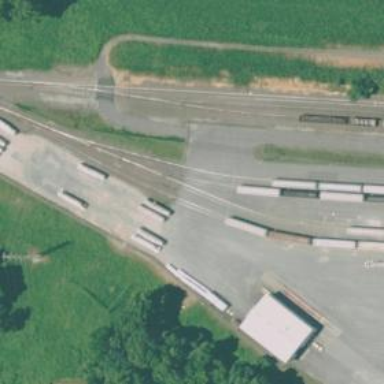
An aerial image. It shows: Tram railway passing through service yard.